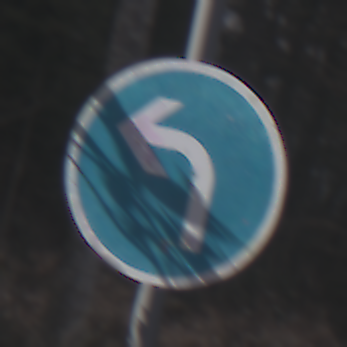
Verkehrszeichen: VorgeschriebeneFahrtrichtungLinks
Umgebung: Outdoor, Nature
Tageszeit: Midday
Wetter: Overcast
Licht: Natural
Jahreszeit: Autumn
Kontrast: LowContrast